Question: I have installed Magnolia 'WebDAV-2.0' and try to access the 'templates Folder /magnoliaAuthor/.webdav/templates/' with BitKinex. I get the error 'HTTP forbidden' when I try to access the templates Folder ; See the following picture:

I read in JIRA, that 'WebDAV-2.0 Version' fixes this Problem but I try it and get the same error. Calling 'http://localhost:8080/magnoliaAuthor/.webdav/templates' with the browser Returns blank page, which mean for me that webdav is installed successfully. How to Access magnolia webdav?
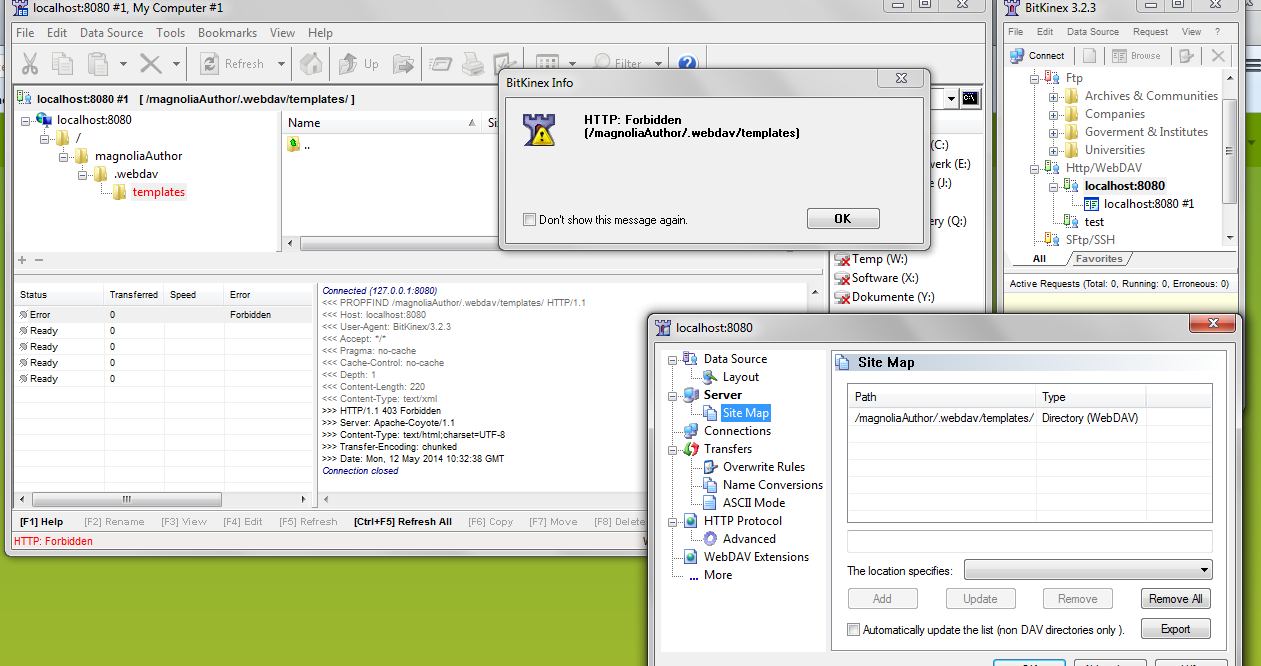
Answer: See same discussion at <URL>
The report from Magnolia devs was that testing with "Magnolia-5.2.4 with magnolia-module-webdav-2.0 on Windows and BitKinex version 3.2.3" all works as it should.
Also the original issue reported confirmed that all works fine as long as you have the latest version.
Pls try with the same version or double check you don't have any version conflicts.